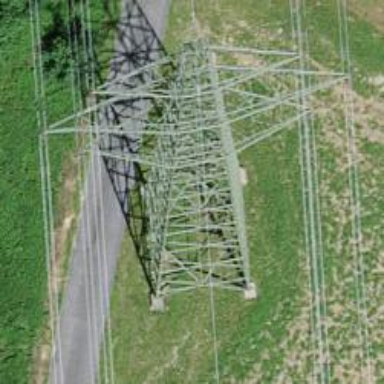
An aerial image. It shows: Power tower.